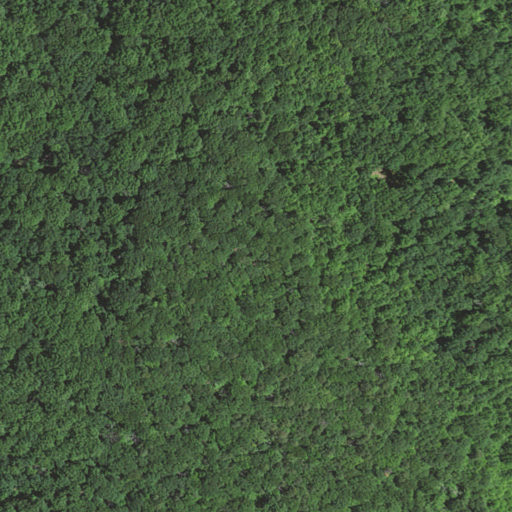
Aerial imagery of ridge(s) in Virginia named High Acre Ridge containing deciduous forest and mixed forest